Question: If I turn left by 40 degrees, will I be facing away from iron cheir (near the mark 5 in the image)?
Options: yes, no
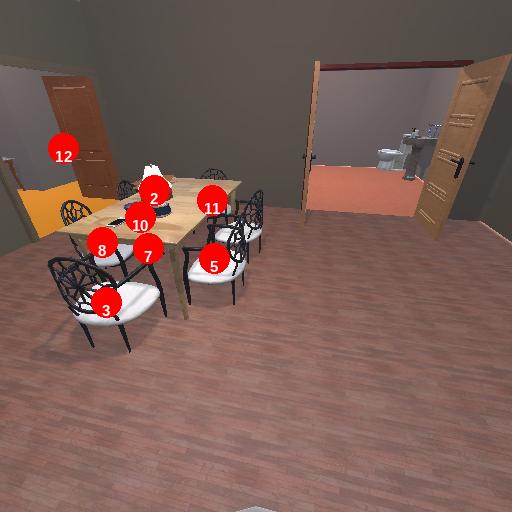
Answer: yes